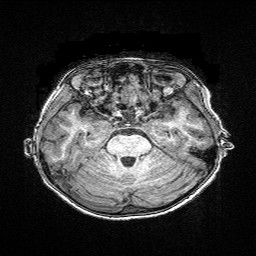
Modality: T1w
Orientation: coronal